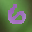
Label: 6